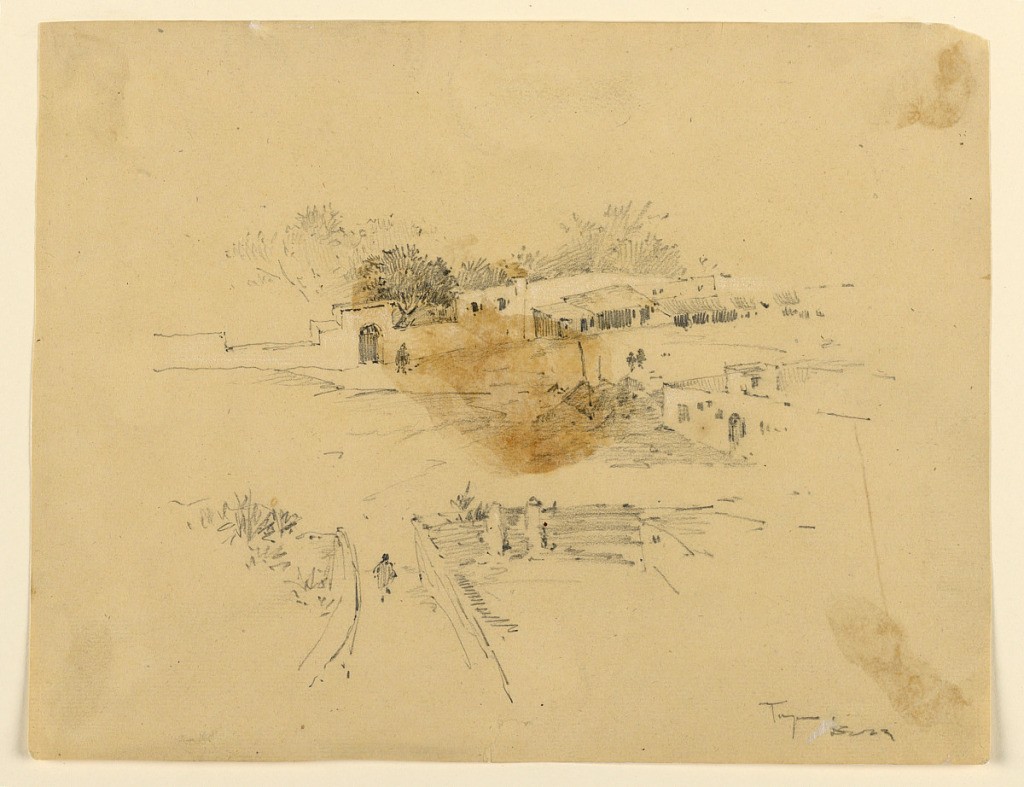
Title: Square in Tangiers
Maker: Arnold William Brunner, American, 1857–1925
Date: ca. 1891
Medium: Graphite and white heightening on cream paper
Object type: Drawing
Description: Low houses behind walls. An open space to left; figure below, walking in alley, foreground. Vegetation scattered throughout.